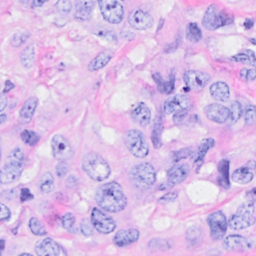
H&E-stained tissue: Breast